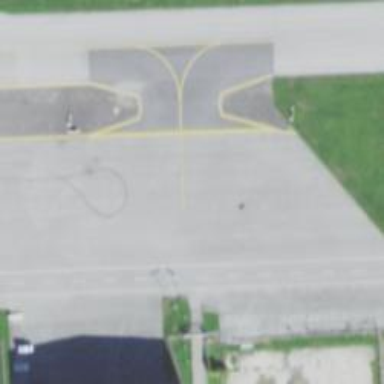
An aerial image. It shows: View of taxiway at the airport.